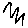
Label: zigzag